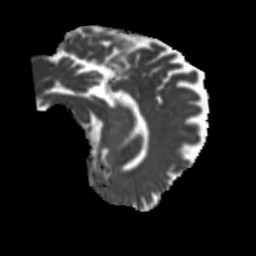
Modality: MD
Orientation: sagittal
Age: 71
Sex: female
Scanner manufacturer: siemens
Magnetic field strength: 3 T
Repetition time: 5.25 s
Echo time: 0.08 s